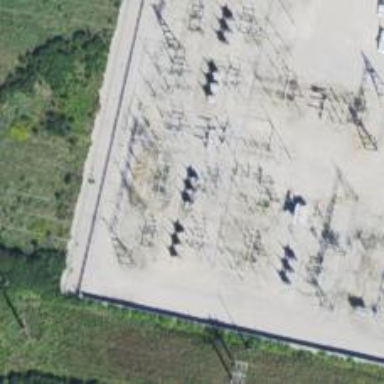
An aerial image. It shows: Switch for power supply.